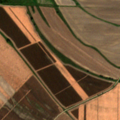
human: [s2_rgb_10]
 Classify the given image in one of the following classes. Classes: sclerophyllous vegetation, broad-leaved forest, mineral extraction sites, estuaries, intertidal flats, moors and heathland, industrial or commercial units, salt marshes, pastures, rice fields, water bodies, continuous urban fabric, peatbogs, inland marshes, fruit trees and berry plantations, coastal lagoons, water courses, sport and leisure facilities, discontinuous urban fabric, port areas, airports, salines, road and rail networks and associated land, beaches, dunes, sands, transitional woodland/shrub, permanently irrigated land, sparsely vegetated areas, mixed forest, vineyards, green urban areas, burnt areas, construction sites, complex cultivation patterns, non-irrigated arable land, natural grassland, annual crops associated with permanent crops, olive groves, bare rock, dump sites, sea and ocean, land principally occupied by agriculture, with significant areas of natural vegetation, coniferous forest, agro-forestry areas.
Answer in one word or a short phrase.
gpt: non-irrigated arable land, transitional woodland/shrub